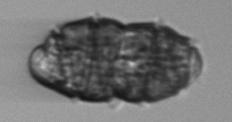
Label: Margalefidinium